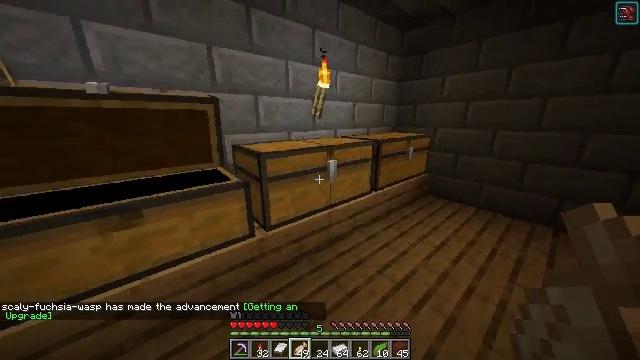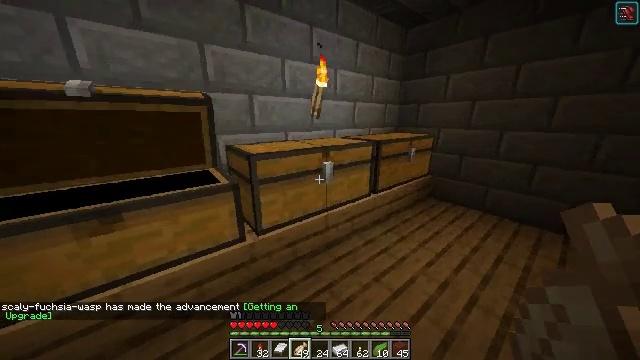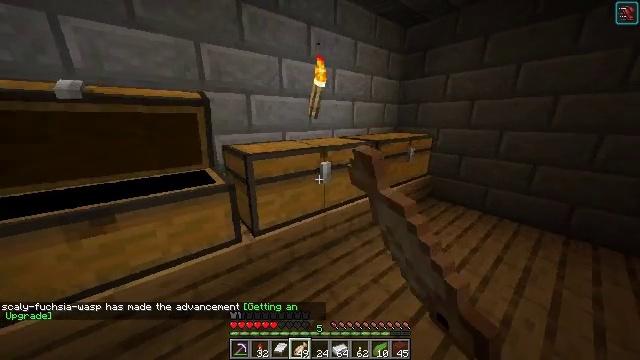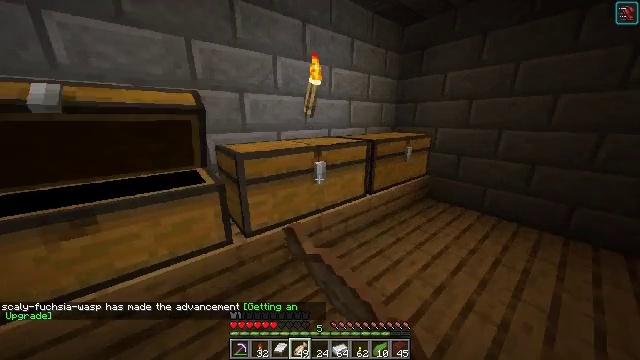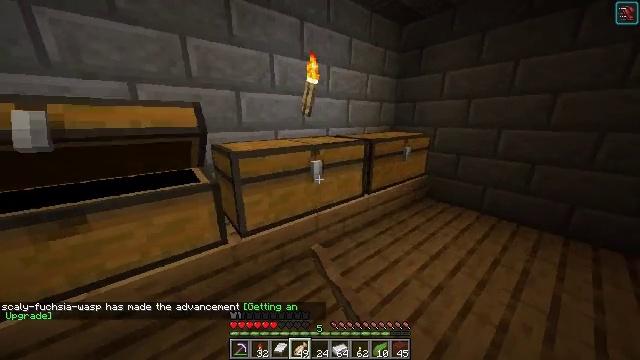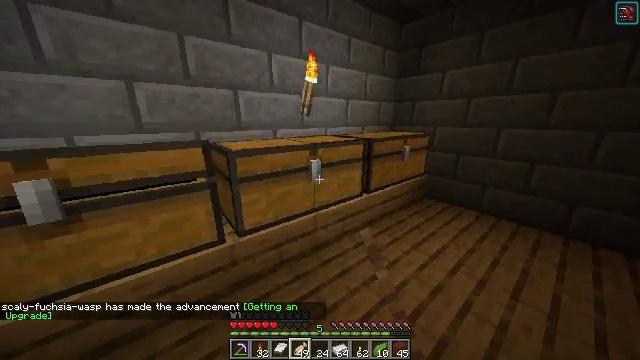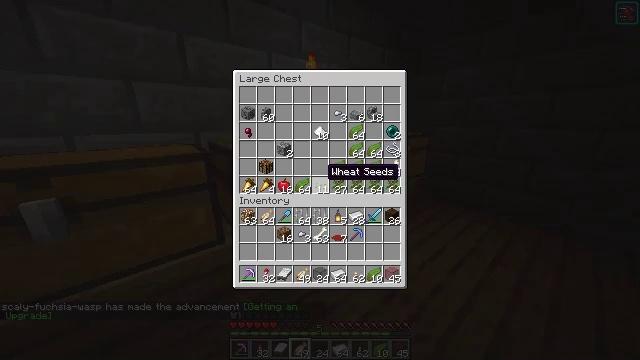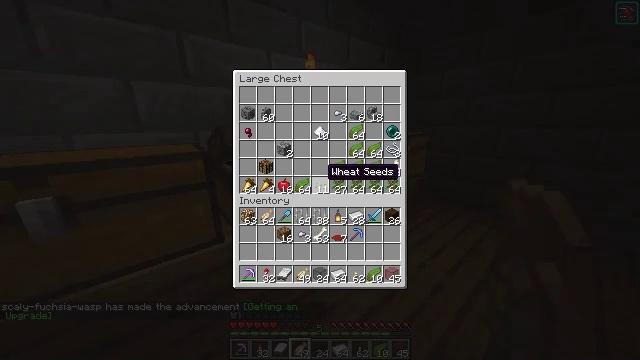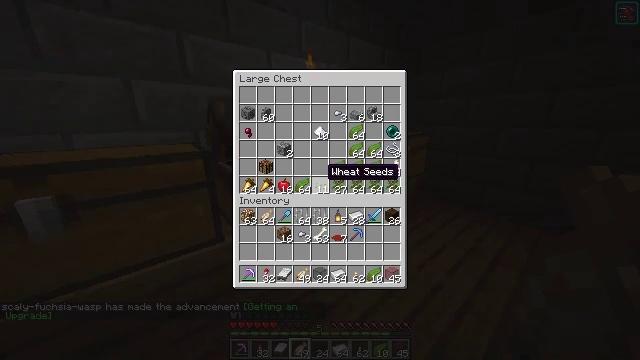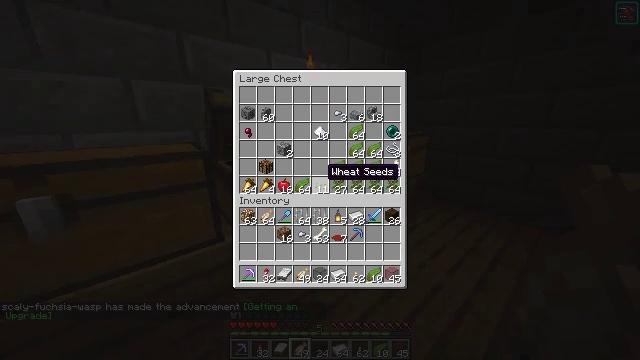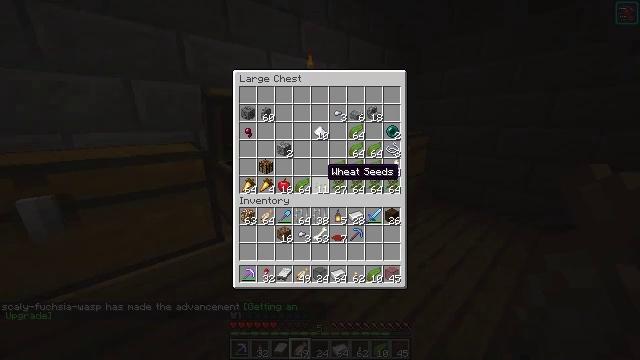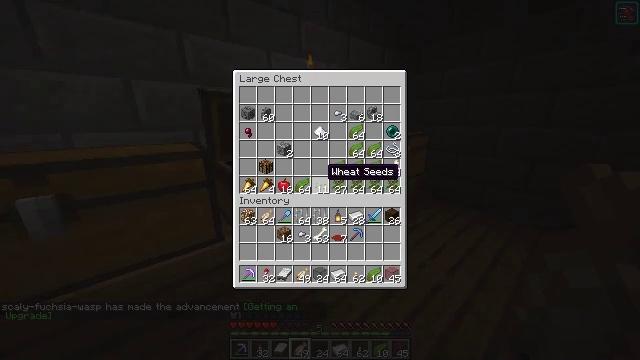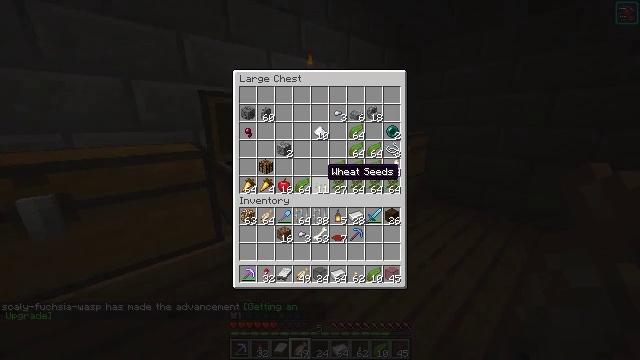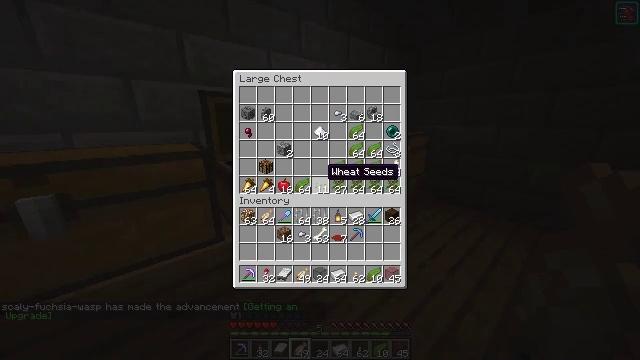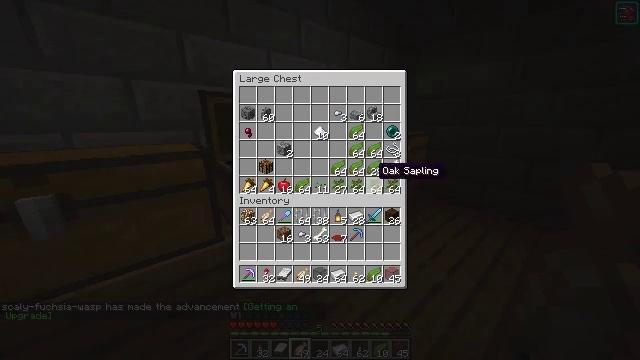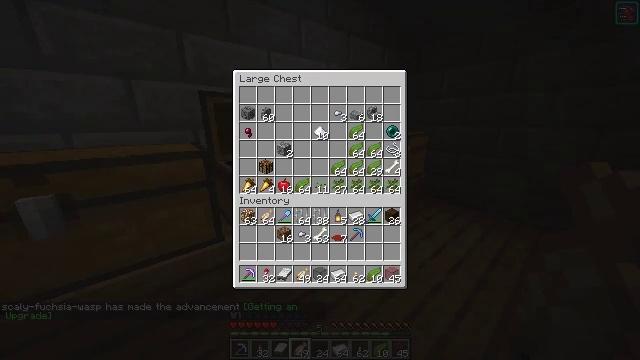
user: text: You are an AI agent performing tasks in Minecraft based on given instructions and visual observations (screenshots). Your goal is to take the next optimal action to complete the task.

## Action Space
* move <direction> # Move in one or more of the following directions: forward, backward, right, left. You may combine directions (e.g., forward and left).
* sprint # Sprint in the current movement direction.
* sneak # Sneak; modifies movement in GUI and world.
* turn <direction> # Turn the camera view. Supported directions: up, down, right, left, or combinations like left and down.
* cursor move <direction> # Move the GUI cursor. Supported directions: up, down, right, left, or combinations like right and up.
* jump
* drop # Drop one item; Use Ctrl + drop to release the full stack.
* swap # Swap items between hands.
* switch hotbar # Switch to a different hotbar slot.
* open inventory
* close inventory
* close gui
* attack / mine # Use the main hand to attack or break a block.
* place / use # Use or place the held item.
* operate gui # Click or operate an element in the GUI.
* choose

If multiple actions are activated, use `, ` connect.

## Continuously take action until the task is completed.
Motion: motion action
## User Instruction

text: Craft iron nugget.
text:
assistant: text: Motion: turn left, use / place
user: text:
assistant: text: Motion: use / place
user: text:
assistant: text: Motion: use / place
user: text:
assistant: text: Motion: no_op
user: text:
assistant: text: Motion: no_op
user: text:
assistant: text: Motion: open gui
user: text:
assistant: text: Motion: no_op
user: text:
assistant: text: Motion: no_op
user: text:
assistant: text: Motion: no_op
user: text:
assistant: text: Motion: no_op
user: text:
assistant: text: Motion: no_op
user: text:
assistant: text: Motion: no_op
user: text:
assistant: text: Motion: no_op
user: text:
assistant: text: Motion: cursor move right
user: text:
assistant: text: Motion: cursor move right and up
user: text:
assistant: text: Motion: cursor move right and up
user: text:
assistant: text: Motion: cursor move right
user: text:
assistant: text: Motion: no_op
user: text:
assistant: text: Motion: no_op
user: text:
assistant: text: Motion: no_op
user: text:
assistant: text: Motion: no_op
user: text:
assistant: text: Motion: no_op
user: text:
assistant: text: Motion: no_op
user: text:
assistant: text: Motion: no_op
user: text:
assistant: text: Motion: cursor move left and up
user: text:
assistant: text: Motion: no_op
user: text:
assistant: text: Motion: no_op
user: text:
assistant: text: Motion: turn right and down, close gui
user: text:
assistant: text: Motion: turn right and up, open inventory
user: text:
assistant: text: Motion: turn right and up